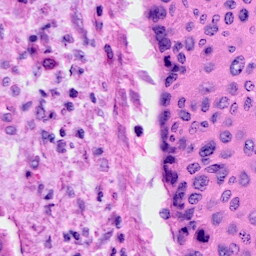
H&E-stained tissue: Cervix